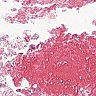
Metastatic tissue present: no